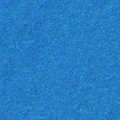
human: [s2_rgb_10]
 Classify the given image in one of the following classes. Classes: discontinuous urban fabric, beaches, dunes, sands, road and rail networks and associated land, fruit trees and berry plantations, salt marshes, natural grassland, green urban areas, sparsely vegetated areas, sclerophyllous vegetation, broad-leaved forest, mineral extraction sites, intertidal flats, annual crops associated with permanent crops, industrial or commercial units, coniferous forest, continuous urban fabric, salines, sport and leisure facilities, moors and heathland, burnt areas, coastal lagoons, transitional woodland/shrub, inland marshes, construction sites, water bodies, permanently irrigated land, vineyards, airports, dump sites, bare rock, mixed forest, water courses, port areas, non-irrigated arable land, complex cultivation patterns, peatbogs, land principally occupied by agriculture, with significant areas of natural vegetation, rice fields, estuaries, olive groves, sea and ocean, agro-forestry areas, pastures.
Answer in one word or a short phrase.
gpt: sea and ocean